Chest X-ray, PA view. Patient: 46 years old, sex M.
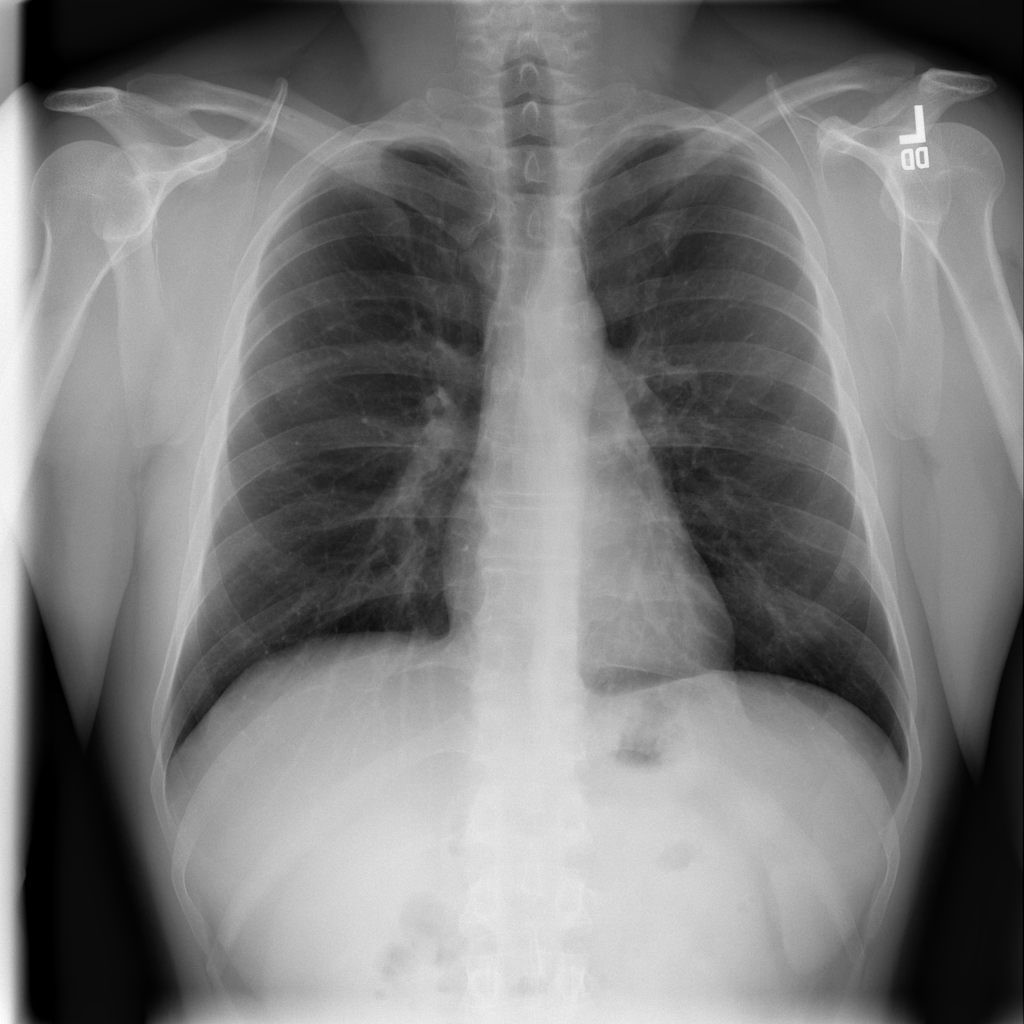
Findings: No Finding